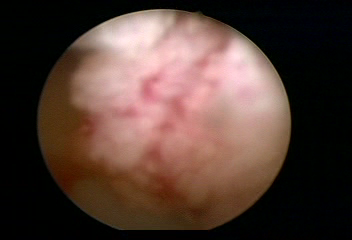
Modality: WLC
Class: Malignant
Subclass: LowGradePapillary
Lesion: L1
Stage: Ta
Morphology: Papillary
Bladder cancer association: Yes
Annotated structures: Tumor